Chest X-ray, PA view. Patient: 36 years old, sex F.
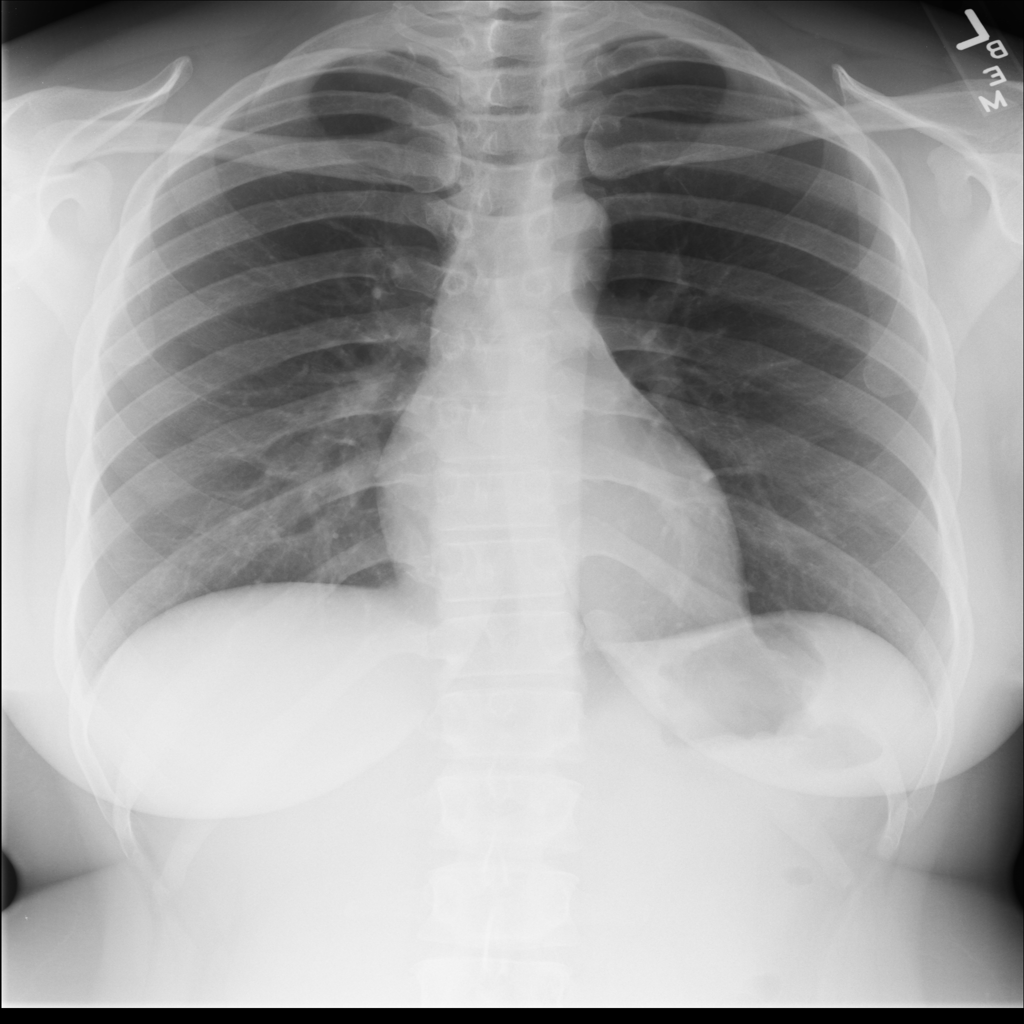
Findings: No Finding